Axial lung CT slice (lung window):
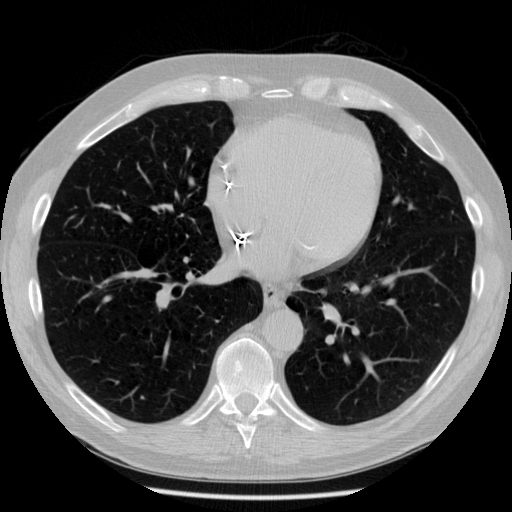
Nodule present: no